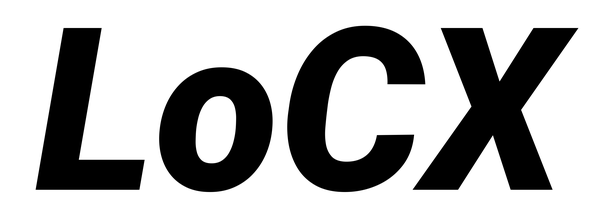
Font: Roboto-Italic_Black_Italic